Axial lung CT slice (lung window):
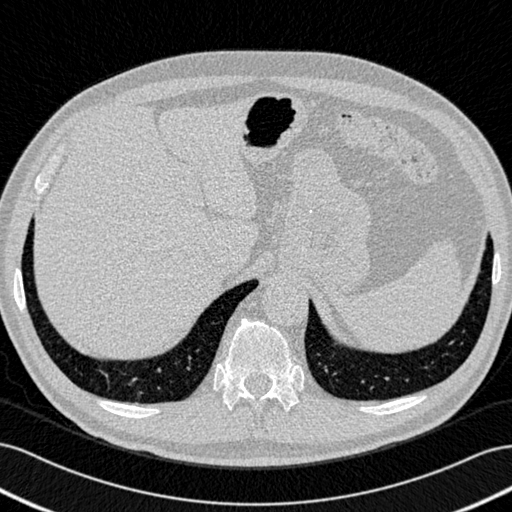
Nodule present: no